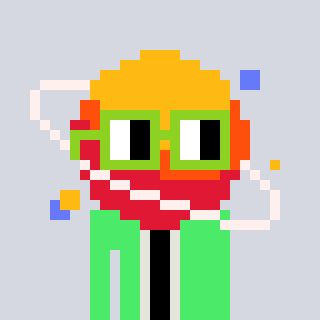
a pixel art character with square light green glasses, a saturn-shaped head and a teal-colored body on a cool background